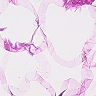
Metastatic tissue present: no